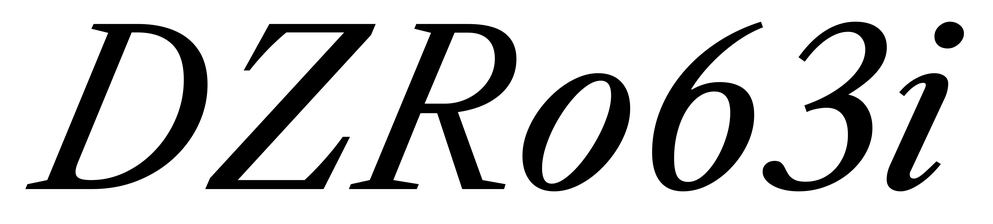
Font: LibreCaslonText-Italic_Italic